Question: I have created an application pool called "schoolPool" and assigned it to my web application. Identity for this pool has been set to LocalSystem.
When I try to access my database from within the application, i.e. open a SQL connection, I get the following error all the time:
'''
Login failed for user 'NT AUTHORITY\SYSTEM'
'''
I tried to add NT AUTHORITY/SYSTEM to SSMS (SQL Server Management Studio) logins, but it was already a principal, showing the following error:

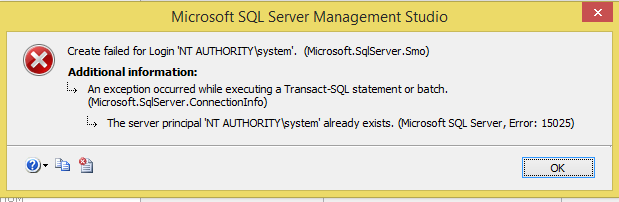
Answer: I tweaked the application settings a lot, changing the application pool's identity (in Windows 8.1's IIS) to LocalSystem, LocalService, NetworkService, and ApplicationPoolIdentity. However, all of them failed to solve the problem I had logging into my database.
I set the pool identity on LocalSystem and thought why it might be preventing "NT AUTHRITY\SYSTEM" from opening a connection to my database. I opened up SQL Server Management Studio as "Administrator" and checked the for NT AUTHORITY\SYSTEM under "logins" section. The default server role for this user was by default. and refreshed my web application form. This time it worked! Everything working perfectly now.